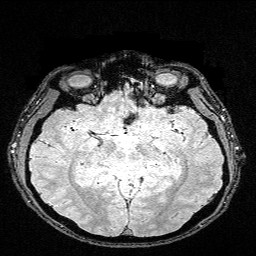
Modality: FLASH
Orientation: coronal
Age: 30
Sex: male